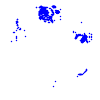
Particle: proton